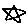
Label: star